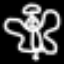
Label: angel